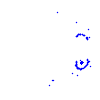
Particle: proton